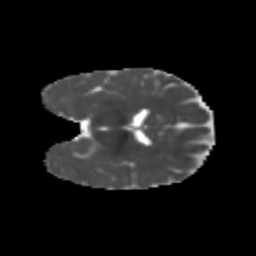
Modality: MD
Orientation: coronal
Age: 6
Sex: female
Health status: healthy